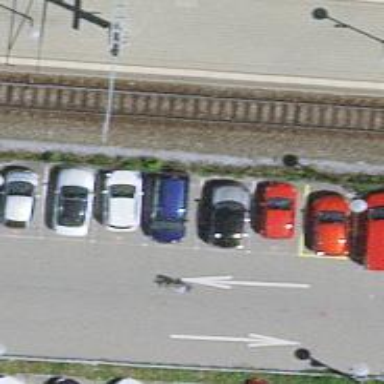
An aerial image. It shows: Car sharing facility.